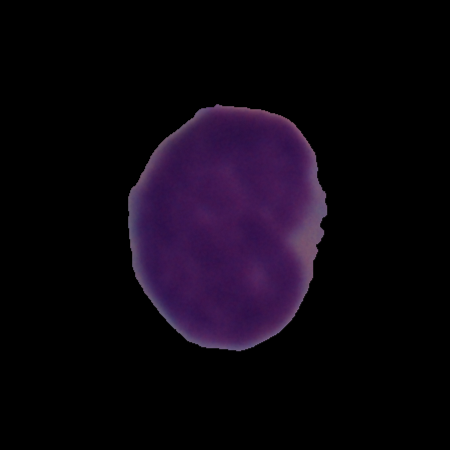
Label: cancer